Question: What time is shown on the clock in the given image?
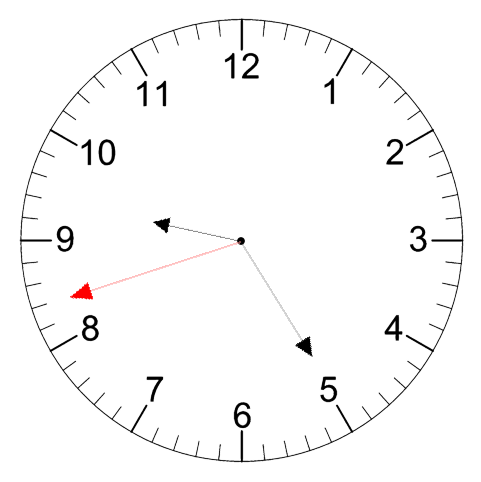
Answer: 09:24:42